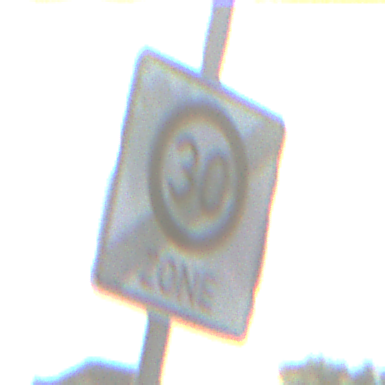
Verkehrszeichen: EndeZone30
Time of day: MorningAfternoon
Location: Outdoor (Suburban)
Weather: PartlyCloudy
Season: NotSpecified
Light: Natural